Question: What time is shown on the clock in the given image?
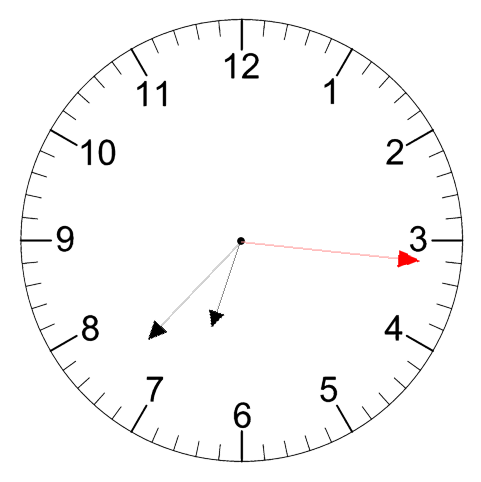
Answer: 06:37:16